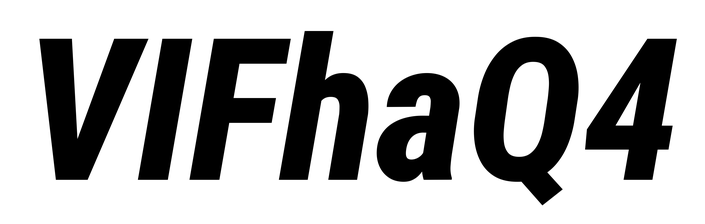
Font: Roboto-Italic_Condensed_ExtraBold_Italic